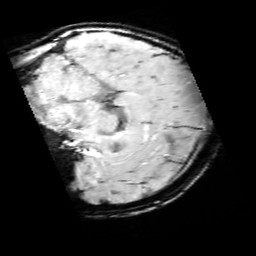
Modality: SWI
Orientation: sagittal
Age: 12
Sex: female
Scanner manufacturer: siemens
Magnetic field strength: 3 T
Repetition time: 0.027 s
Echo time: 0.02 s